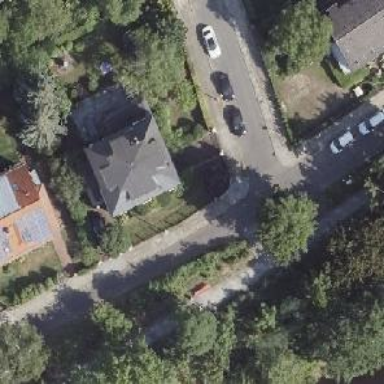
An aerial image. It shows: Residential road with asphalt surface. There is opposite cycleway.